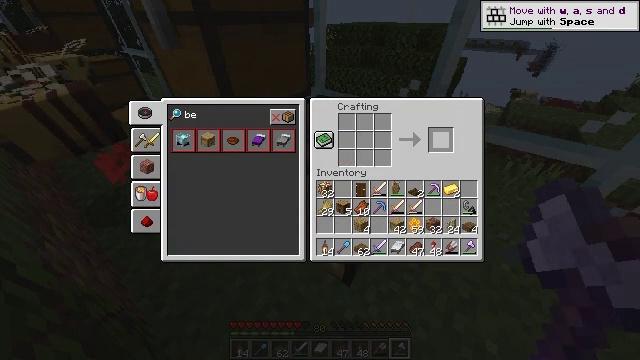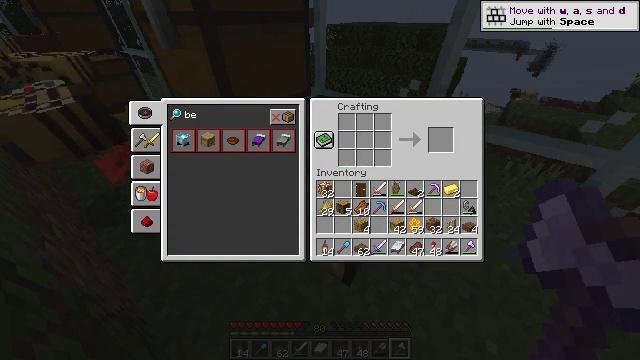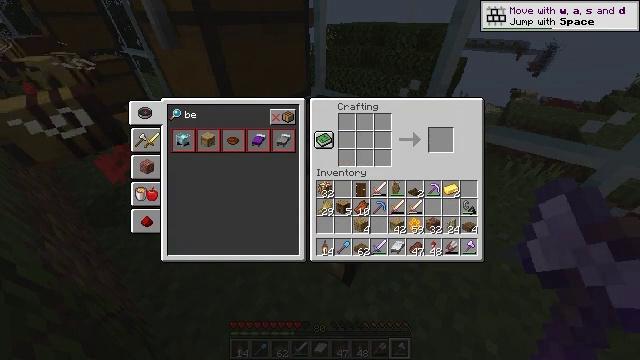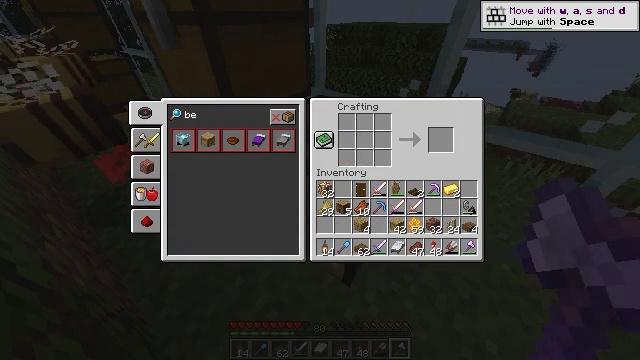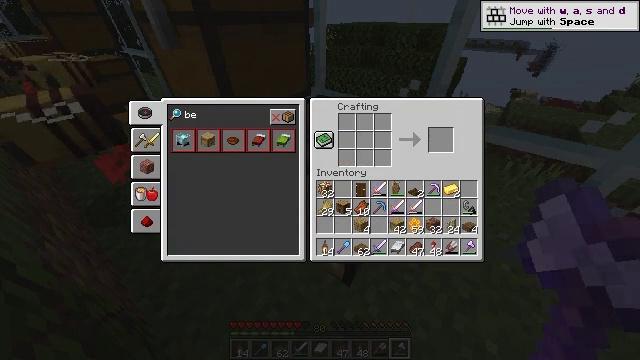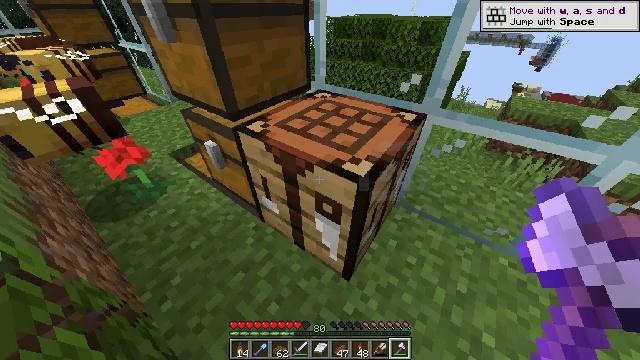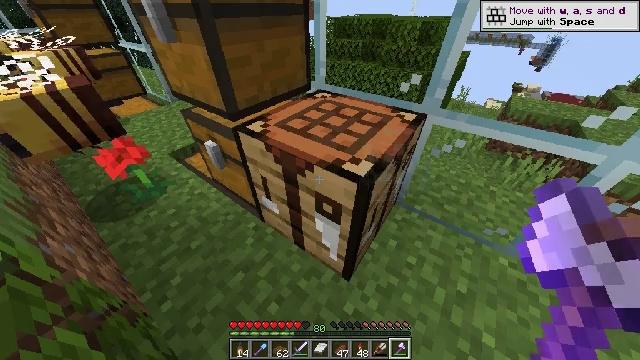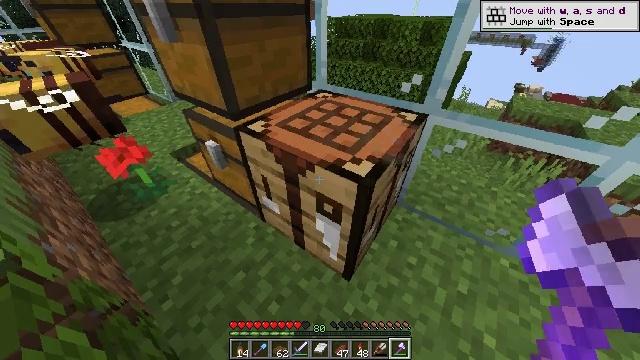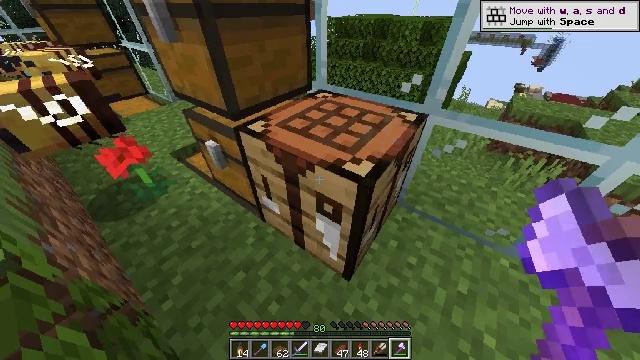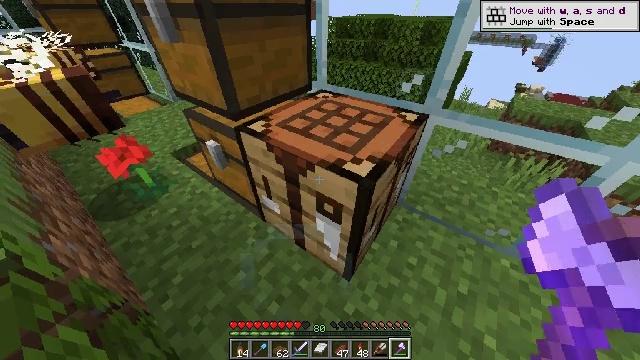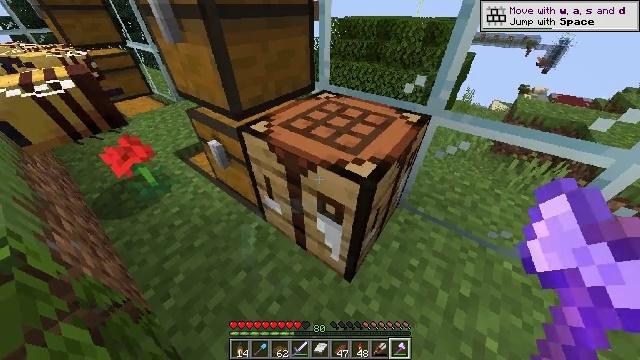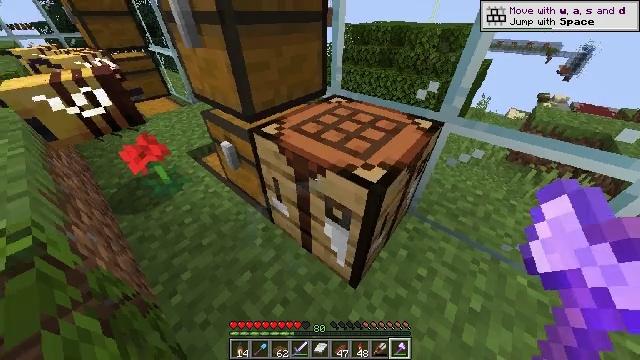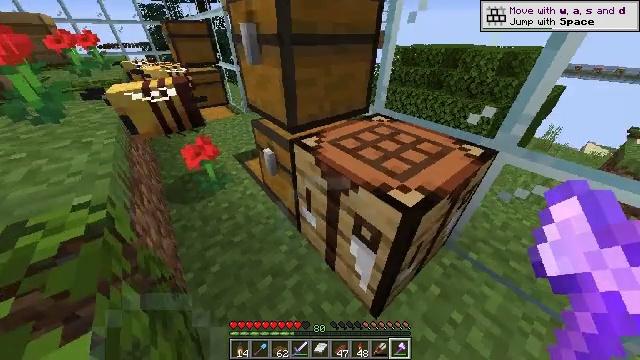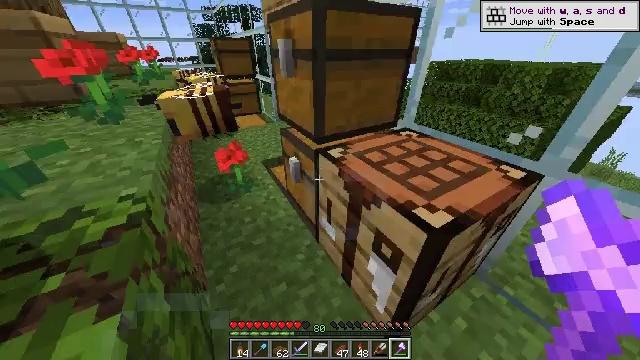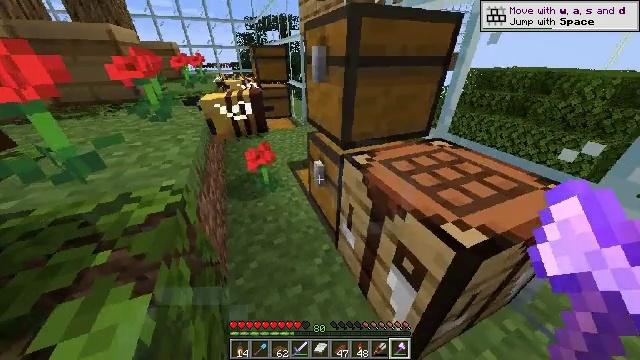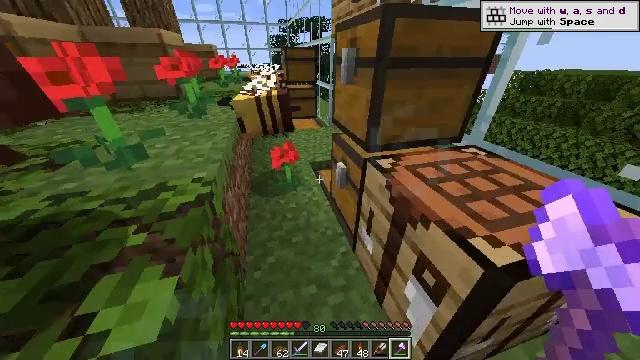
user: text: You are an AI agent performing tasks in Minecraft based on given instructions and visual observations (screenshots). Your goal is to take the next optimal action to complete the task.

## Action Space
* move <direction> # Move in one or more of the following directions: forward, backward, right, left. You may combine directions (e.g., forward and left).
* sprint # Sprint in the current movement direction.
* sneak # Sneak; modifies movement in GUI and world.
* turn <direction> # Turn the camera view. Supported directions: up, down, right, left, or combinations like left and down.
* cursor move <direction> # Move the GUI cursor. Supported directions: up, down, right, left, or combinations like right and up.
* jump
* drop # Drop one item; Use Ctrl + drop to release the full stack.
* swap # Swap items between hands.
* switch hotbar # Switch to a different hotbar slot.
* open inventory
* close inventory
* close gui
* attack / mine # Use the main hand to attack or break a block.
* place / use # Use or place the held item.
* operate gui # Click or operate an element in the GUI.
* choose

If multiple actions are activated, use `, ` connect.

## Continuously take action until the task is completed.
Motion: motion action
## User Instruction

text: Open the crafting table and craft a beehive.
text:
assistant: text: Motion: sneak, cursor move left and up
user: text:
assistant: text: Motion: sneak
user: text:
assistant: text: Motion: no_op
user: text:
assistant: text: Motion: cursor move right
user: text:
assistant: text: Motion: cursor move down
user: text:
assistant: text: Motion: close gui
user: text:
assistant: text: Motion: open inventory
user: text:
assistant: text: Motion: no_op
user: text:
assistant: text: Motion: no_op
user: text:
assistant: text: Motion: no_op
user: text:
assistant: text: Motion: turn left and up
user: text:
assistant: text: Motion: turn left and up
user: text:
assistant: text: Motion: turn left and up
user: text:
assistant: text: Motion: turn left and up
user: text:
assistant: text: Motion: turn left
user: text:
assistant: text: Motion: move forward, turn left and up
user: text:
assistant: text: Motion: move forward, turn left and up
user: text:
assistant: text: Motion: move forward, turn left and up
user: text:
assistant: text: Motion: move forward, turn up
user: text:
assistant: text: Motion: move forward, turn up
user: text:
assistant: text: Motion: move forward, turn up
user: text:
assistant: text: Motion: move forward
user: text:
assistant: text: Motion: move forward
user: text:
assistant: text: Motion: move forward
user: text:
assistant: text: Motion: move forward
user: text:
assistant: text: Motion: move forward and move right
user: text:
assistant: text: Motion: move forward and move right
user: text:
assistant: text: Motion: move forward and move right, turn left
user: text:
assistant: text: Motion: move forward
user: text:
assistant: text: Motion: use / place